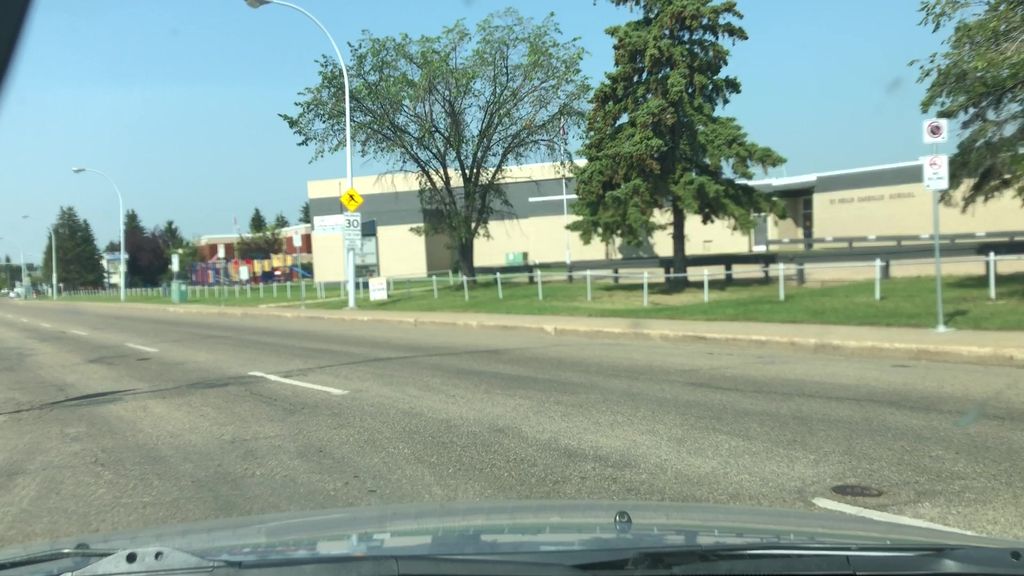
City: edmonton